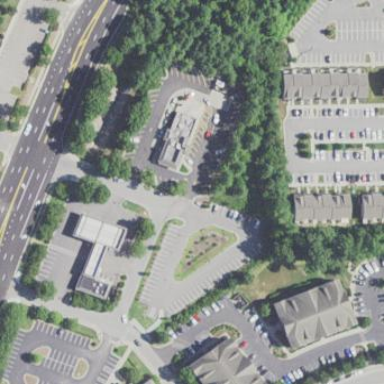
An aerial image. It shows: Retail area.